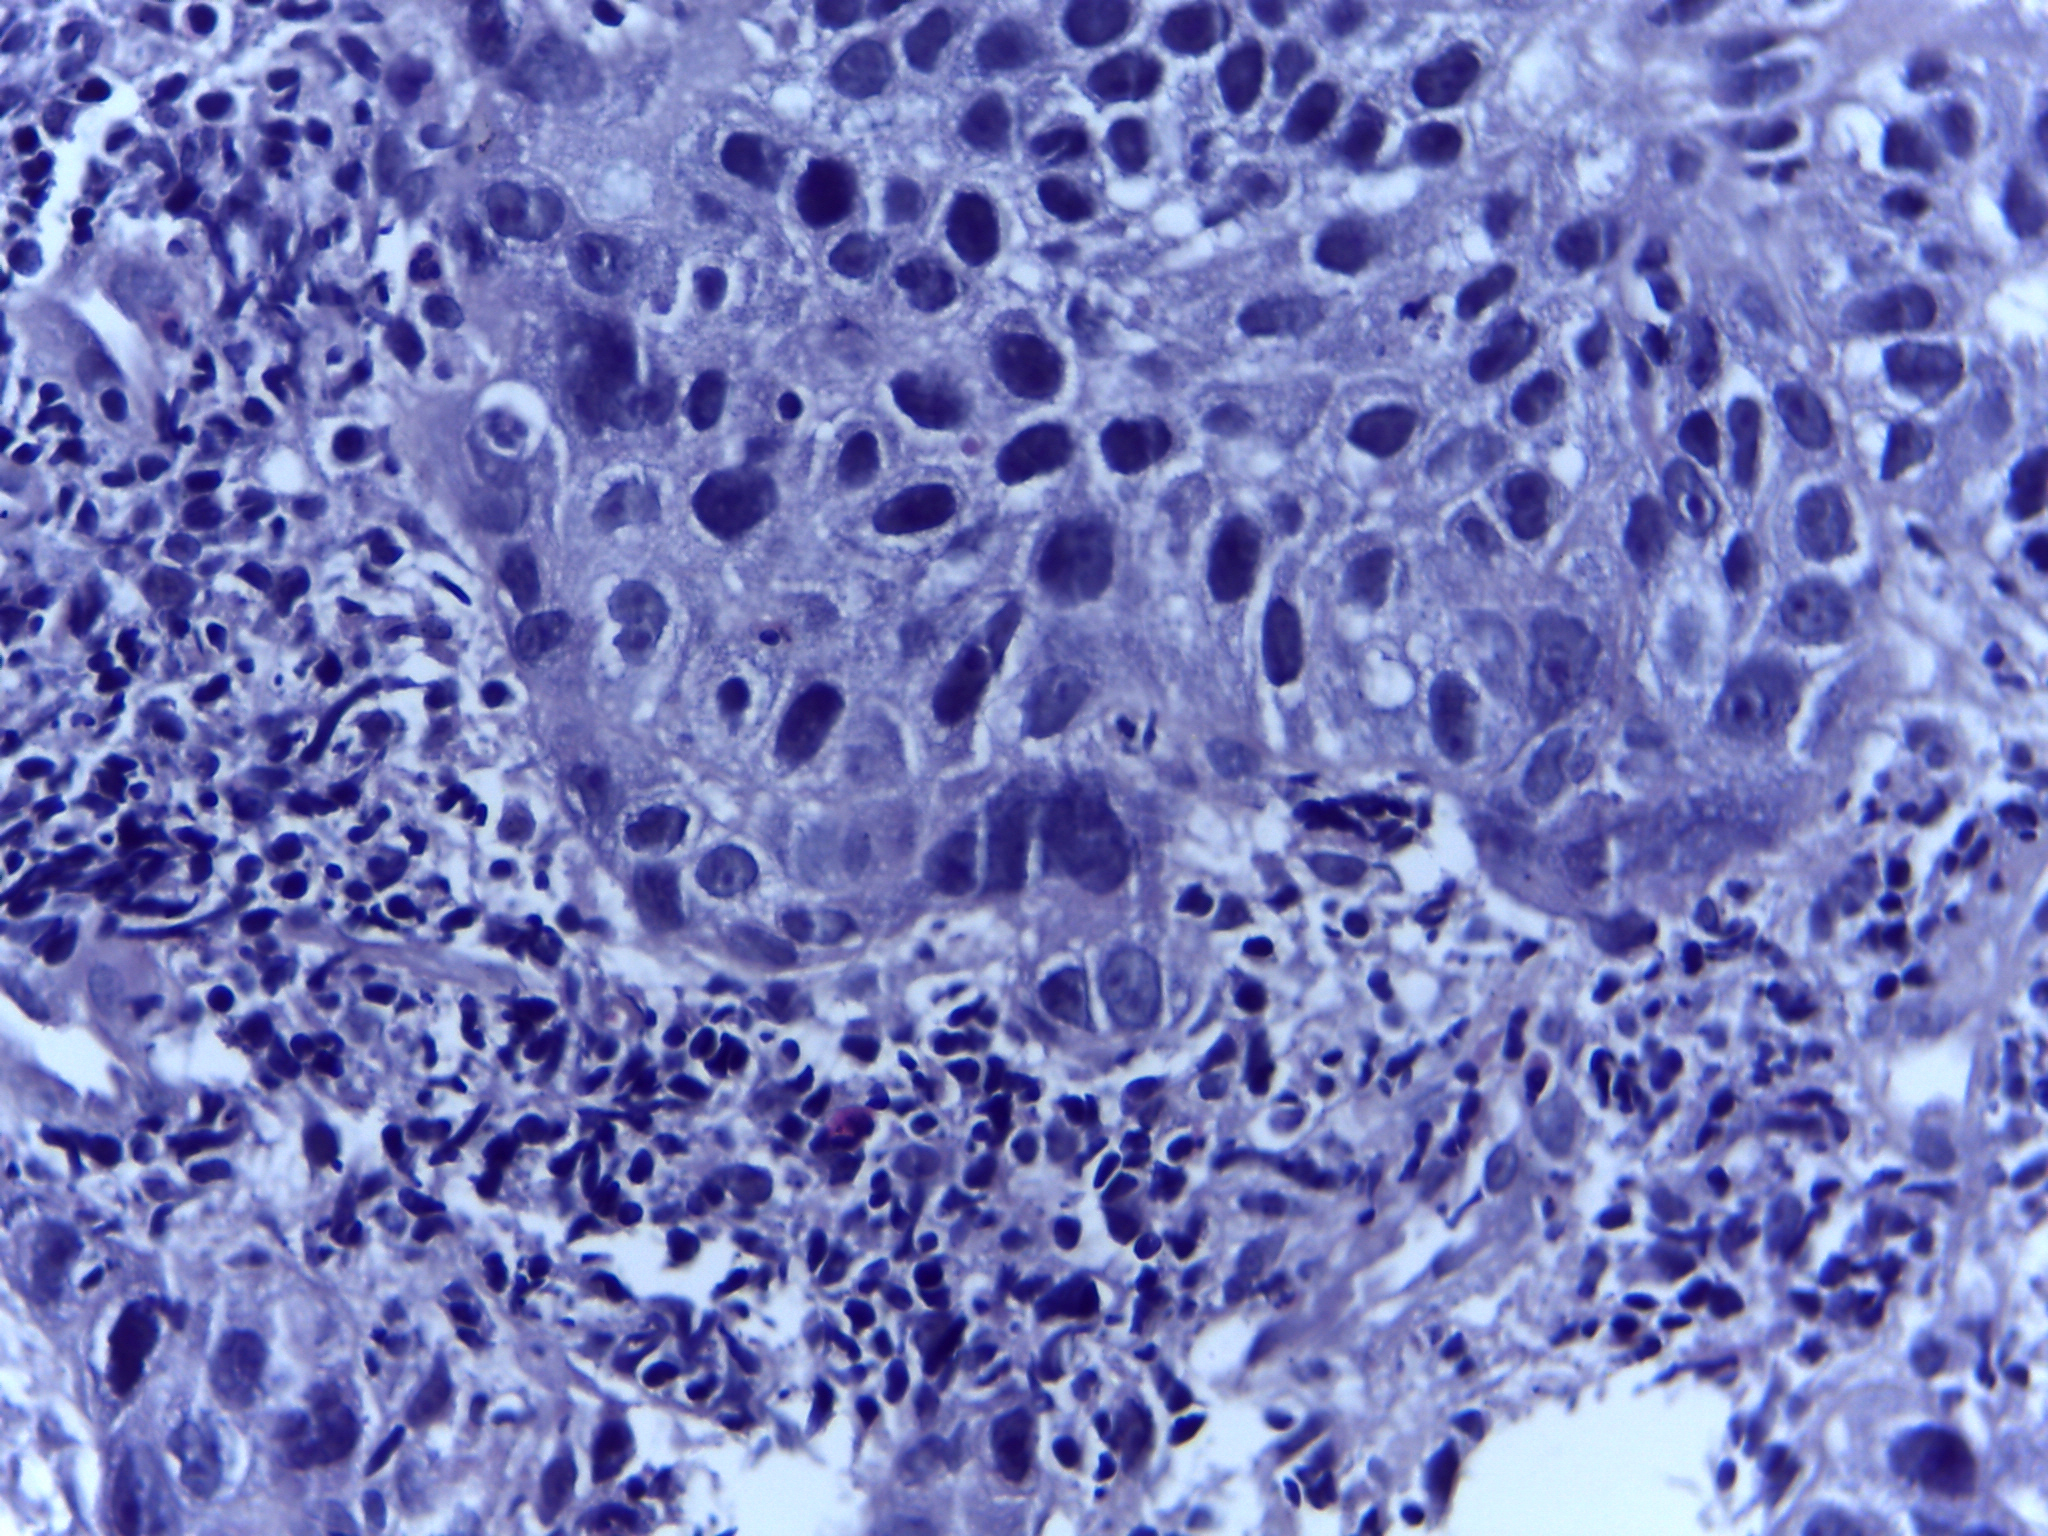
Diagnosis: OSCC